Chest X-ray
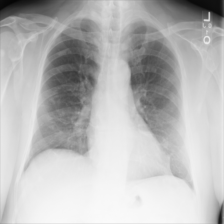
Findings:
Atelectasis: negative
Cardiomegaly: negative
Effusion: negative
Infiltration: negative
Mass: negative
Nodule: negative
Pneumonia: negative
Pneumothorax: negative
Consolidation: negative
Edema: negative
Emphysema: negative
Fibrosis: negative
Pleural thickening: negative
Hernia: negative